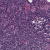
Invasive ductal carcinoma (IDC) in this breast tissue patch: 0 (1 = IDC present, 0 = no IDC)